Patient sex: F
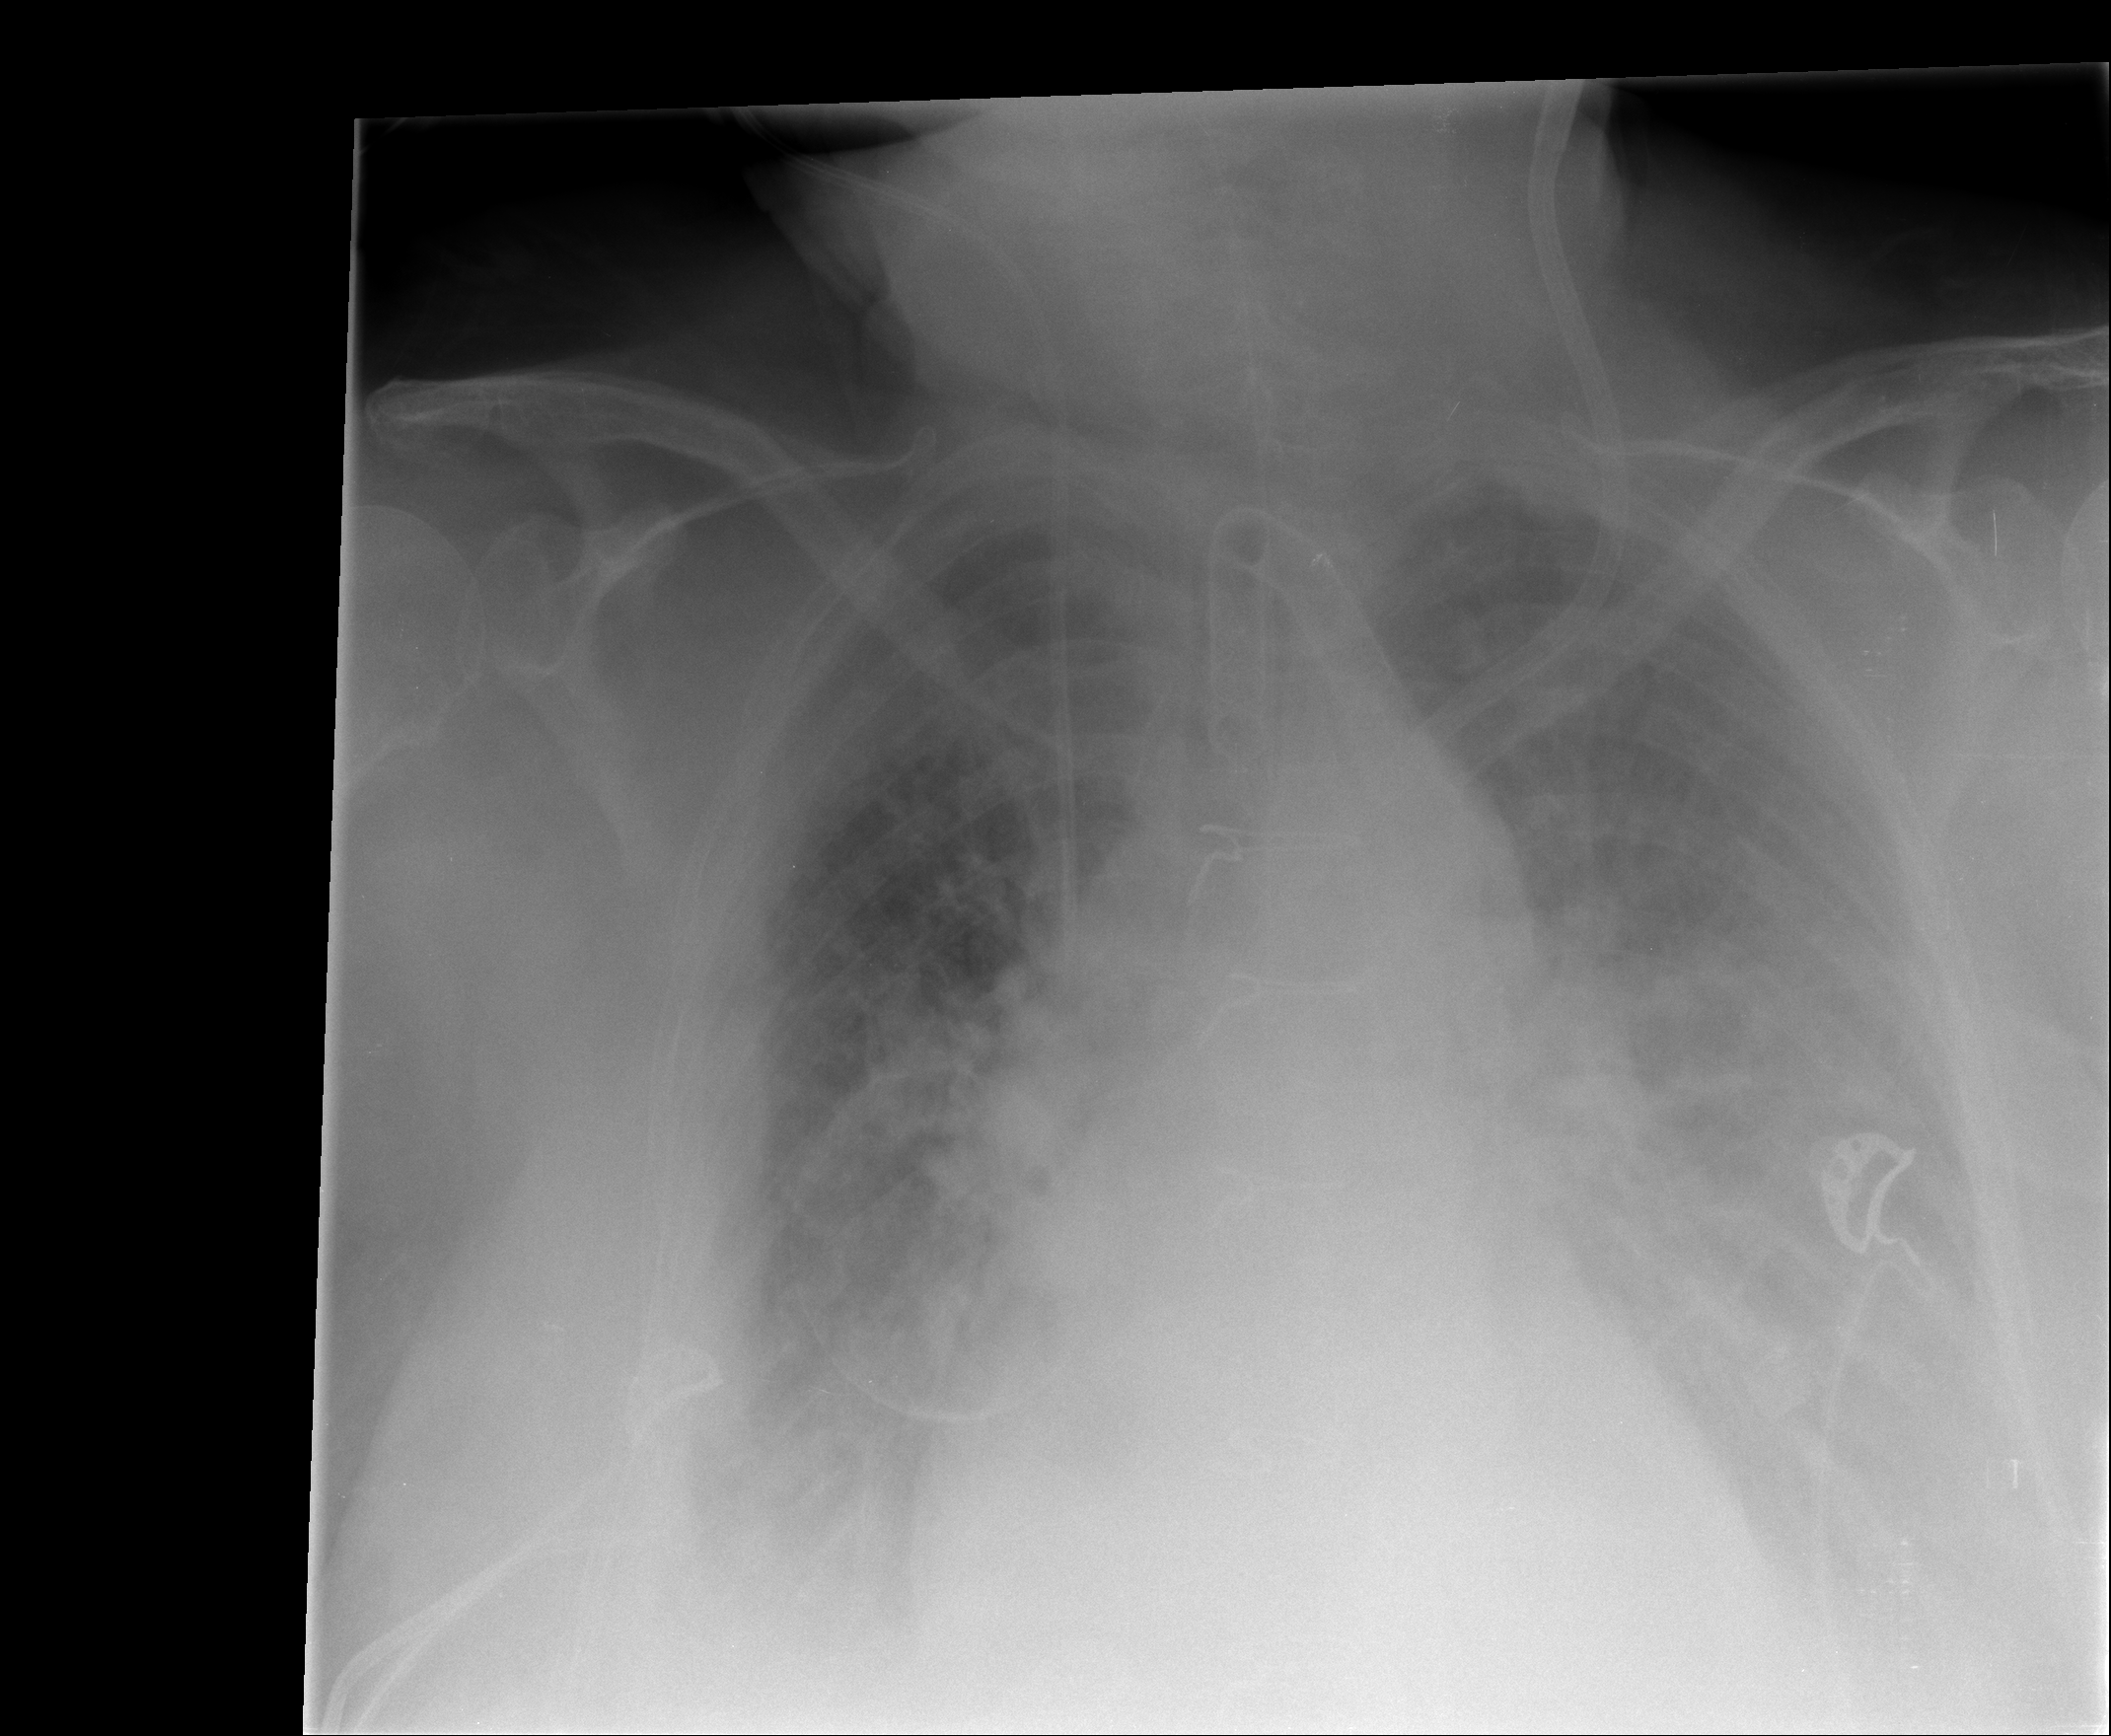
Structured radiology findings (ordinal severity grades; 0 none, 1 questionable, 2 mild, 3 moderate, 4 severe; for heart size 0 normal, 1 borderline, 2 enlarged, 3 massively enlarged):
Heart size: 2
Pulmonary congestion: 3
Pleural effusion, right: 3
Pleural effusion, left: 3
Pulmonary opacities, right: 0
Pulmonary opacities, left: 0
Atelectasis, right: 2
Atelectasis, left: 3